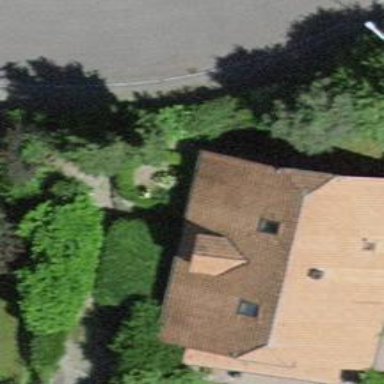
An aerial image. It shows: Simple house.